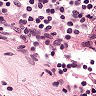
Metastatic tissue present: no